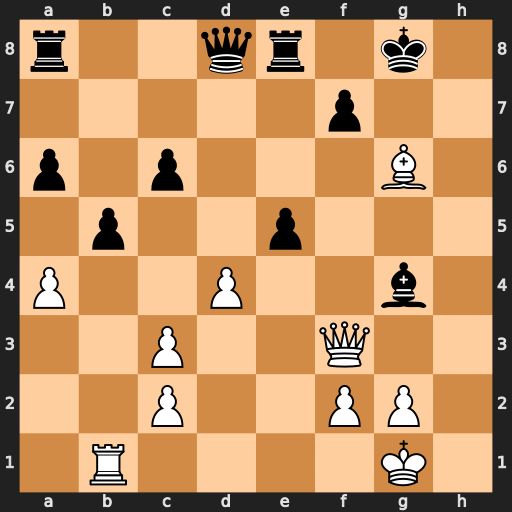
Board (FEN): r2qr1k1/5p2/p1p3B1/1p2p3/P2P2b1/2P2Q2/2P2PP1/1R4K1
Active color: w
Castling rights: -
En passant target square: -
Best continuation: Qxf7+ Kh8 Qh7#